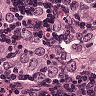
Metastatic tissue present: yes